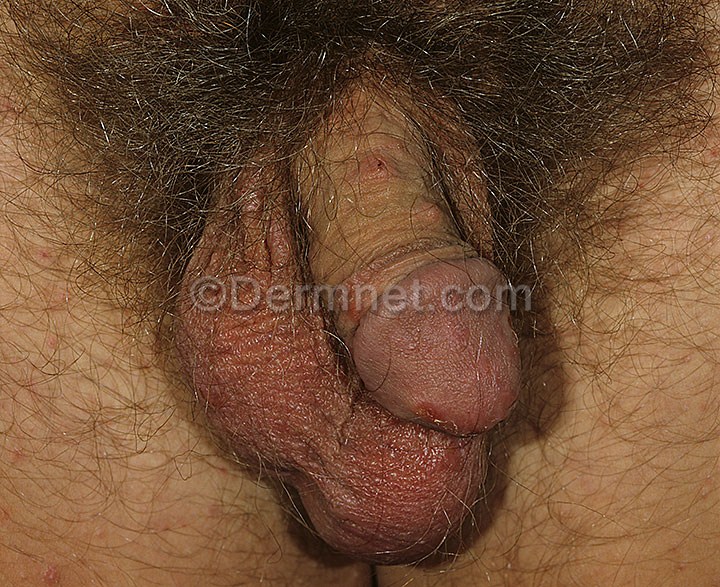
Disease: Scabies Lyme Disease and other Infestations and Bites